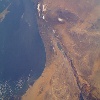
Label: land